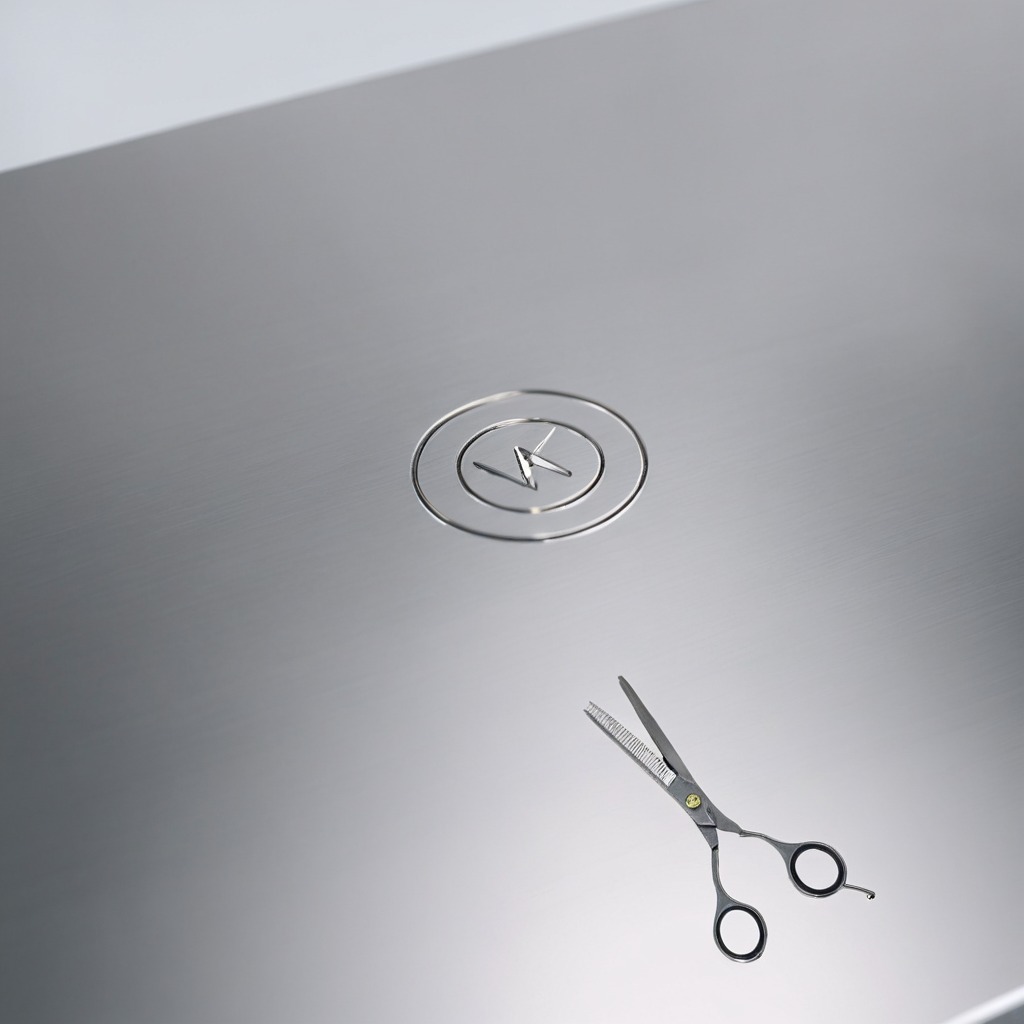
A scissor is lying on the table.